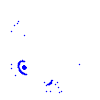
Particle: kaon